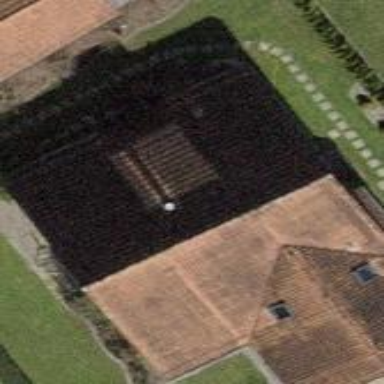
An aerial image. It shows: Building with tiled roof.